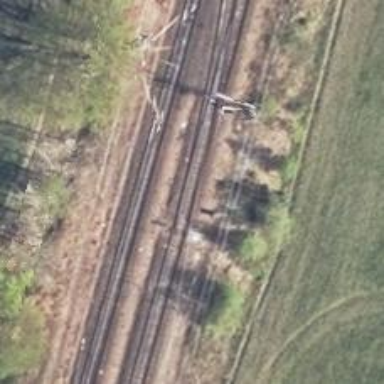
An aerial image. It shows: Railway switch.